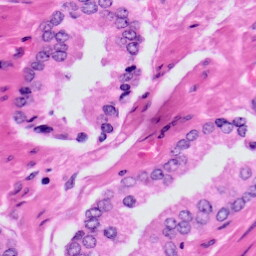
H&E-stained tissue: Prostate